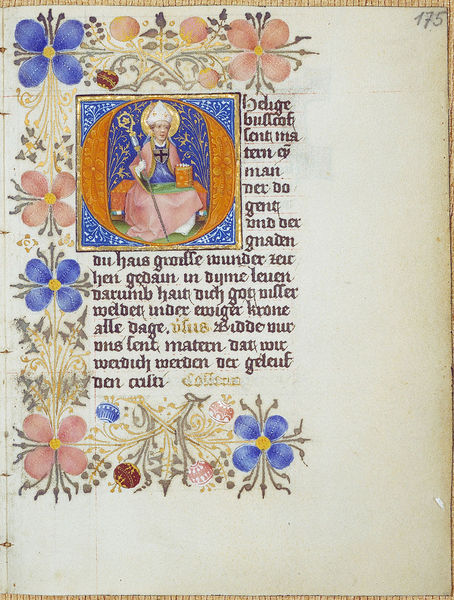
Titel: Lochner-Gebetsbuch
Künstler: Stefan Lochner
Institution: Darmstadt, Universitäts- und Landesbibliothek
Schlagwörter: blau, hand, blumen, kleid, orange, haus, rot, ornament, bibel, bild, gold, rosa, ranken, schrift, ecke, stab, bischof, papst, floral, ornamente, buch, kreuz, seite, illustration, text, initiale, kugel, buchseite, blumenornament, heiligenschein, heiliger, tiara, heilig, miniatur, quadrat, handschrift, gand, initial, bischofsstab, buchmalerei, werden, handgemalt, papstkrone, handgeschrieben, o, 175